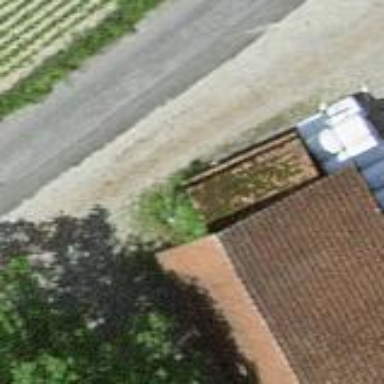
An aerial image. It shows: Rural barn.